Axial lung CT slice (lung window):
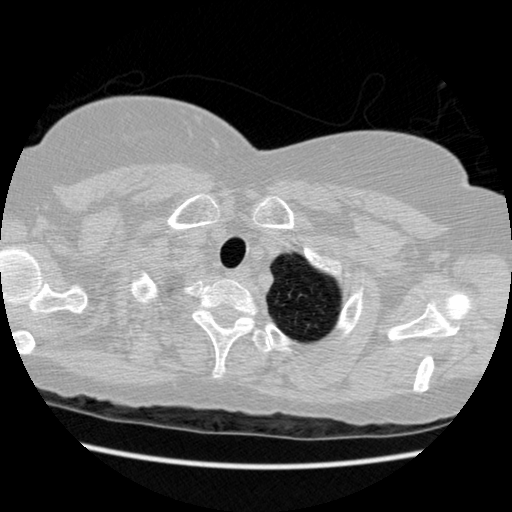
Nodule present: no